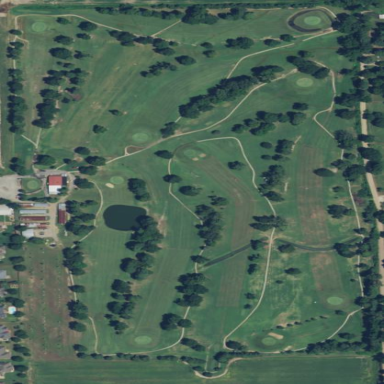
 place for golfing and leisure activities."